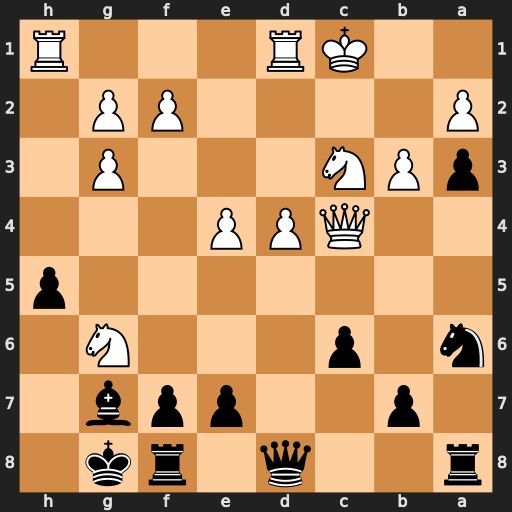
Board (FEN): r2q1rk1/1p2ppb1/n1p3N1/7p/2QPP3/pPN3P1/P4PP1/2KR3R
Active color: b
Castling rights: -
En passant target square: -
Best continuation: b5 Nxe7+ Qxe7